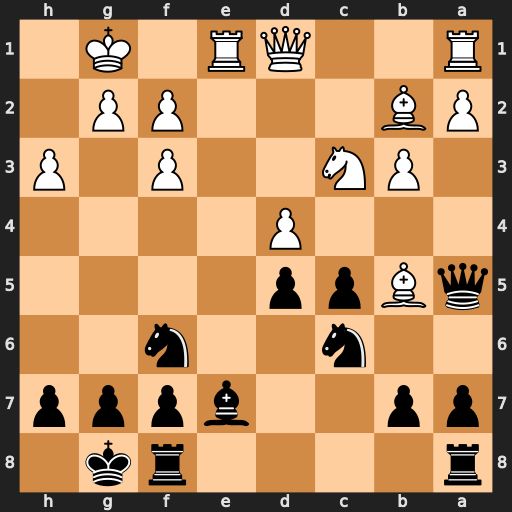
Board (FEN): r4rk1/pp2bppp/2n2n2/qBpp4/3P4/1PN2P1P/PB3PP1/R2QR1K1
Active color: b
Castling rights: -
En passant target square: -
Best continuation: cxd4 Nxd5 Nxd5 Bxc6 bxc6